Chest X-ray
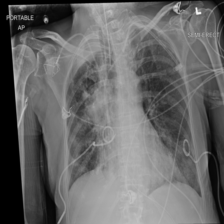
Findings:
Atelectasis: negative
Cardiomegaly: negative
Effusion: negative
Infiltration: negative
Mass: positive
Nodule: negative
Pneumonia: negative
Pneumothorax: negative
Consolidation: negative
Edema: negative
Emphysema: negative
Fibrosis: negative
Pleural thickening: positive
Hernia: negative